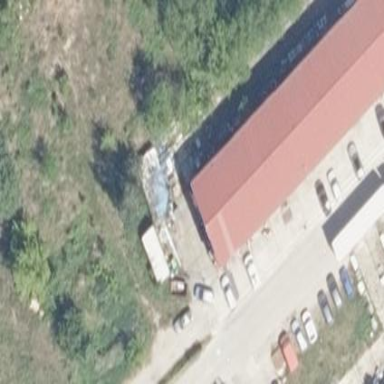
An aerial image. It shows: Commercial building.